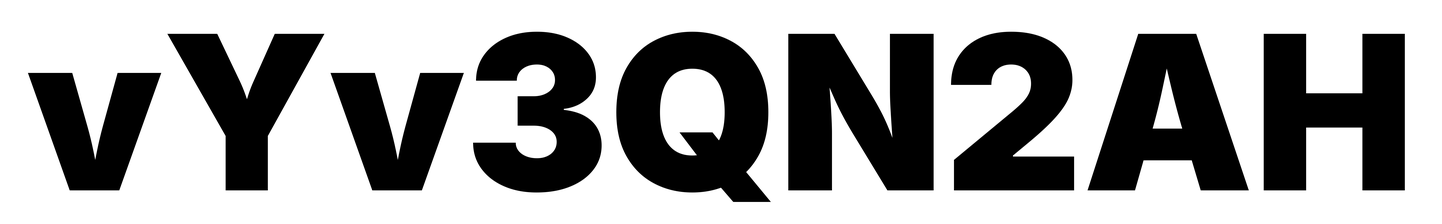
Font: Inter_Black